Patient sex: M
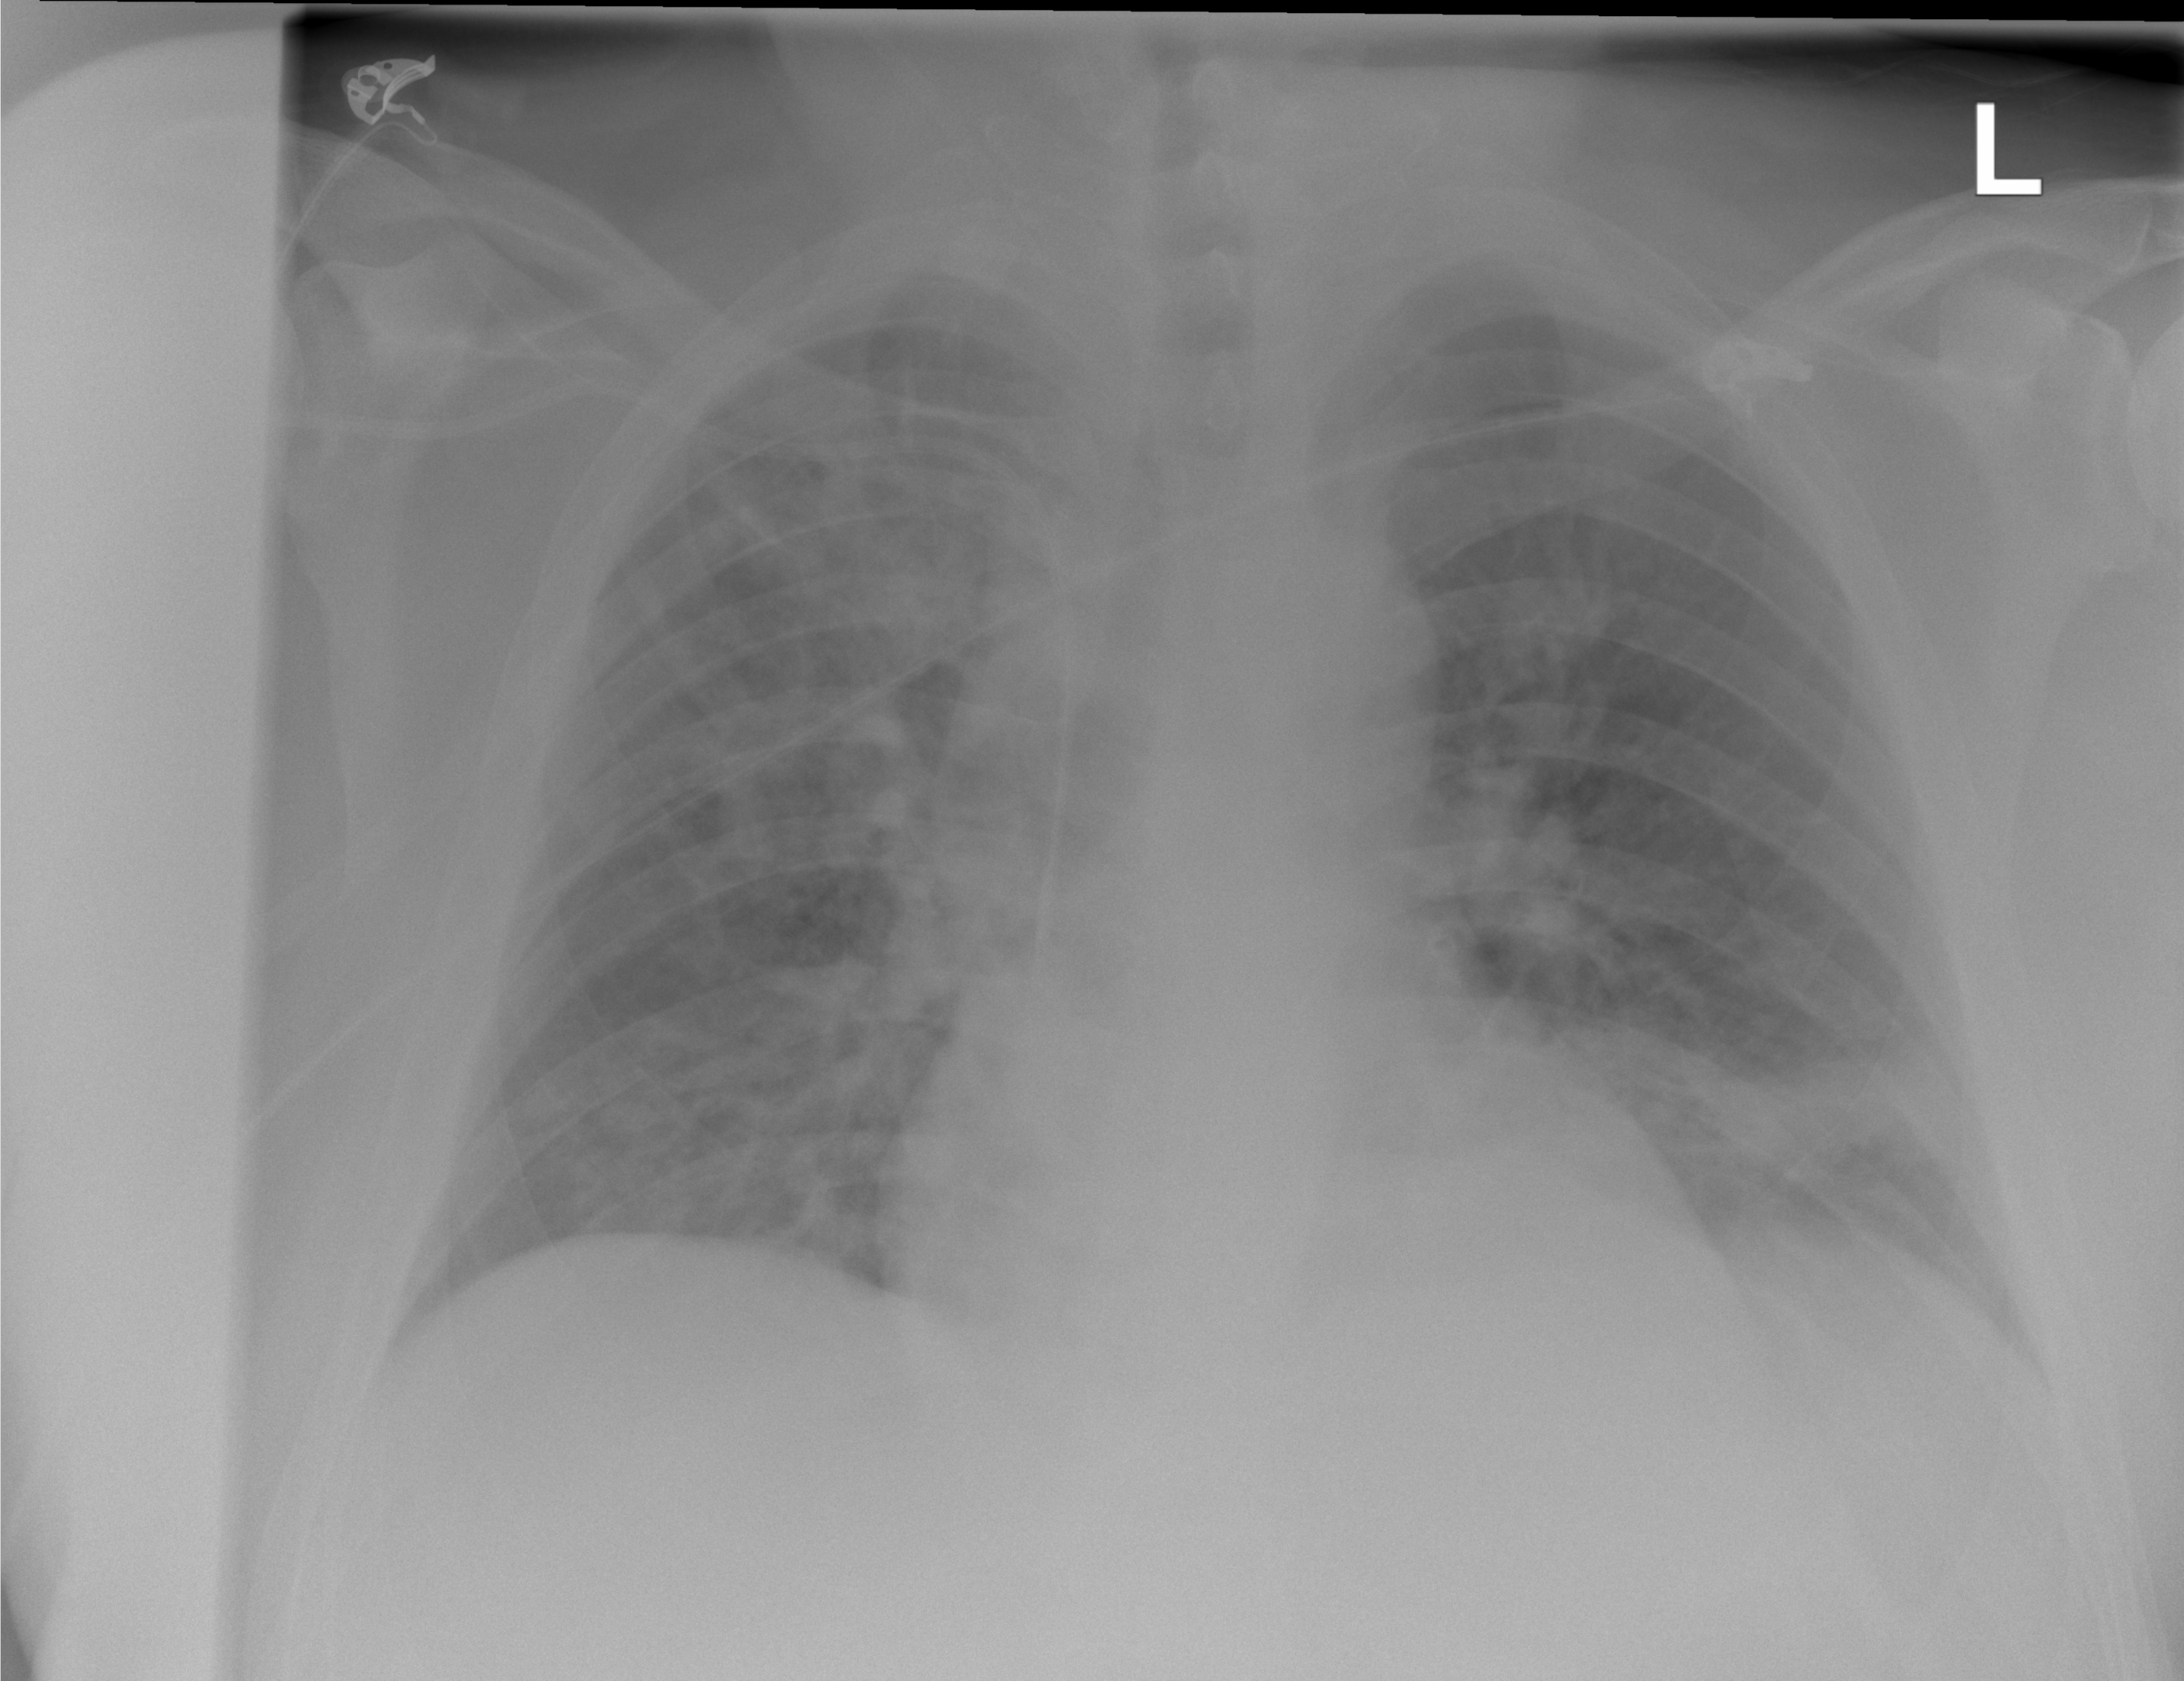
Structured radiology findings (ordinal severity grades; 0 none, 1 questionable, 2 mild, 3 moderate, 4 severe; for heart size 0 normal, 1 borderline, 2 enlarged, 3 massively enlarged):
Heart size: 0
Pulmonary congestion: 0
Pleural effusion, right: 0
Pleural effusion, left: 0
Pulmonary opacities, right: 2
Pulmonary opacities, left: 2
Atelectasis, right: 0
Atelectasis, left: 2